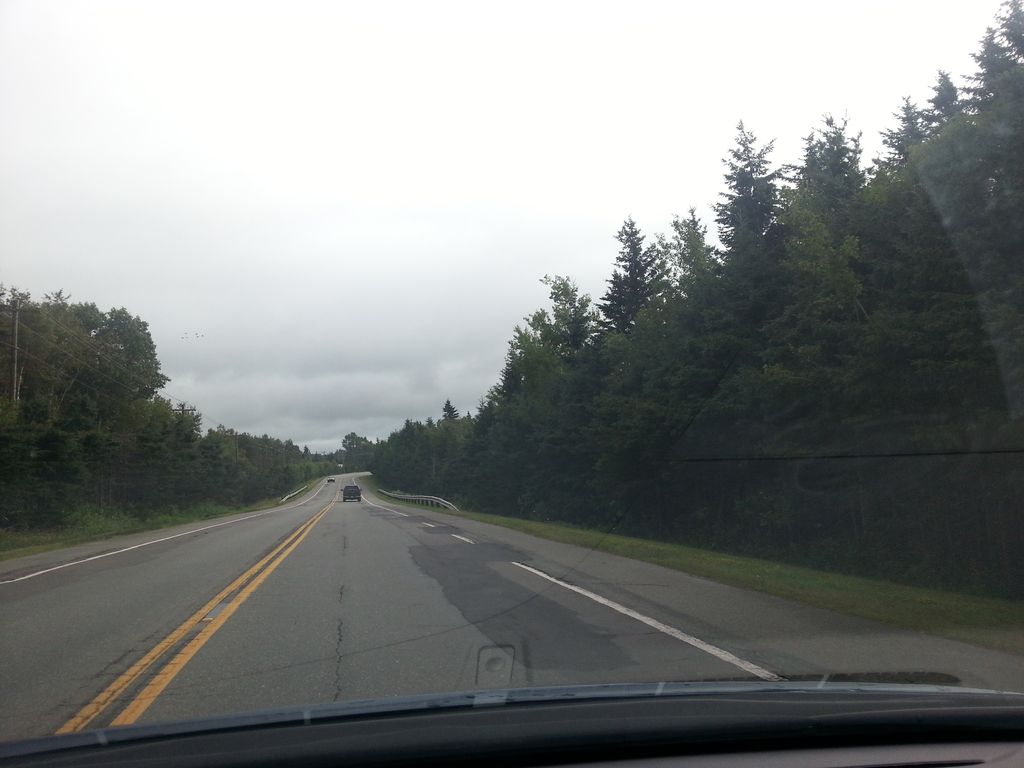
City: charlottetown